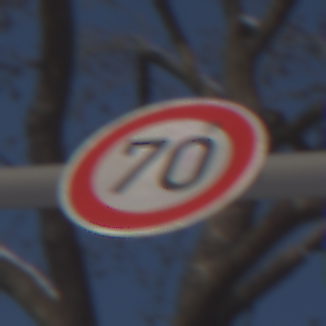
Verkehrszeichen: Geschwindigkeit70
Umgebung: Outdoor, Special
Tageszeit: MorningAfternoon
Wetter: Clear
Licht: Natural
Jahreszeit: Winter
Kontrast: HighContrast